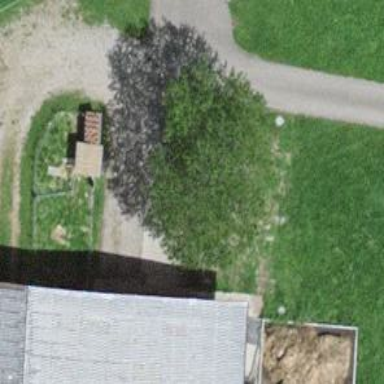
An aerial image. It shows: Beautiful tree in nature.